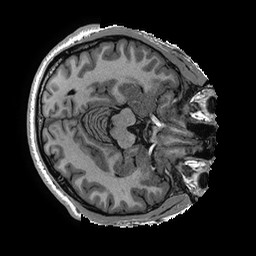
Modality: T1w
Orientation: axial
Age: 24
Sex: male
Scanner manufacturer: ge
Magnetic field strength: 3 T
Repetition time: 0.006952 s
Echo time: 0.00292 s